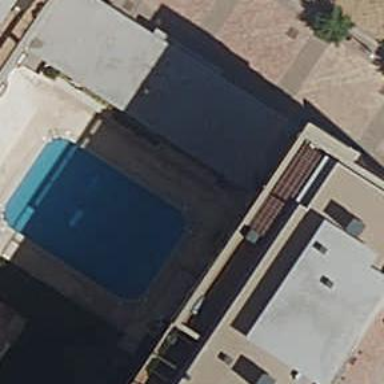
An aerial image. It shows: Swimming pool located in leisure land.